Question: I'm trying to position a div that contains a logo (the one in orange, see image) on top of the wrapper div, but a little outside of it.
I've tried with absolute position, but every time I resize the browser (for example to 800x600), the wrapper div moves around.
Here is the code, and an image for help to understand what I'm trying to explain:
'''
<style type="text/css">
#wrapper{width:958px; margin: 0 auto -47px;min-height:950px;}
#content {
background-color:#306;
width:100%;
overflow: auto;
min-height:650px;
}
#imagem{position:absolute;top:0;padding-left:200px;width:451px;height:108px;}
</style>
</head>
<body>
<div id="imagem"><img src="logo.png" /></div>
<div id="wrapper">
<div id="content">
<p>teste</p>
</div>
</div>
</body>
'''

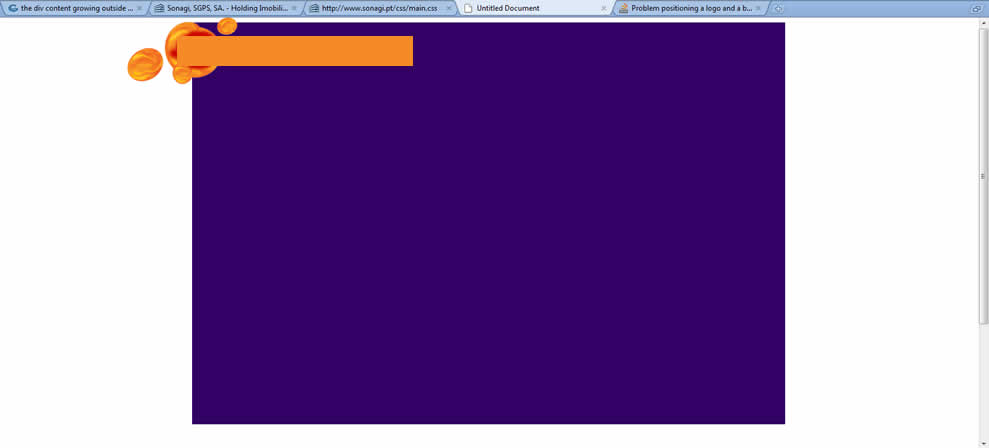
Answer: Try using negative margins instead:
'''
#imagem { margin-left: -50px; }
'''
This should be put inside the wrapper instead of outside it. It'll solve the problems of things overlapping it.